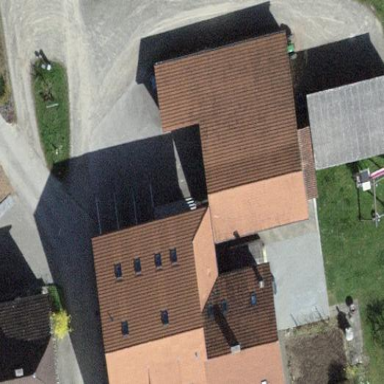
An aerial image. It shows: Building with tiled roof.